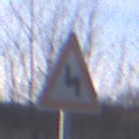
Verkehrszeichen: DoppelkurveZunaechstLinks
Umgebung: Outdoor, Nature
Tageszeit: MorningAfternoon
Wetter: PartlyCloudy
Licht: Natural
Jahreszeit: NotSpecified
Kontrast: HighContrast